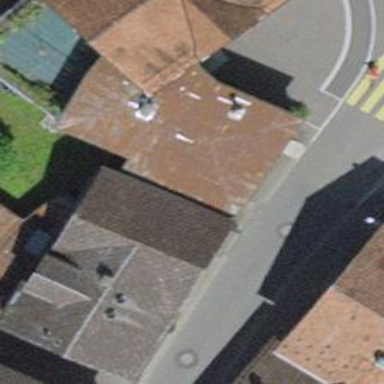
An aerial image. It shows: Pub.